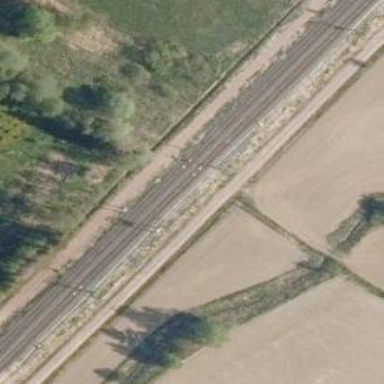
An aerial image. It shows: Railway track with continuous electrified contact line.